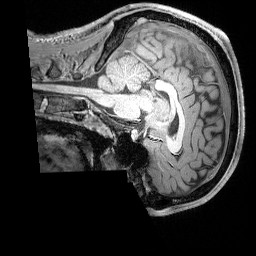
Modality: T1w
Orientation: sagittal
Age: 24
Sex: male
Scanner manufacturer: siemens
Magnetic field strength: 3 T
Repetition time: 2.3 s
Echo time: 0.00324 s